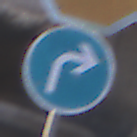
Verkehrszeichen: VorgeschriebeneFahrtrichtungRechts
Zusatzzeichen oben: Stop
Umgebung: Outdoor, Urban
Tageszeit: SunriseSunset
Wetter: PartlyCloudy
Licht: Natural
Jahreszeit: NotSpecified
Kontrast: LowContrast